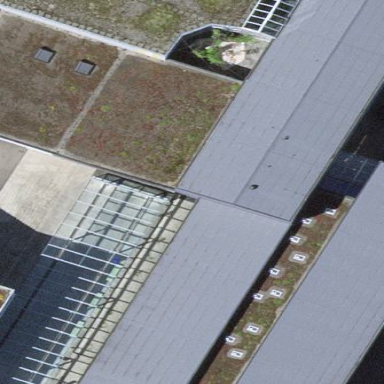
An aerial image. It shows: School building.